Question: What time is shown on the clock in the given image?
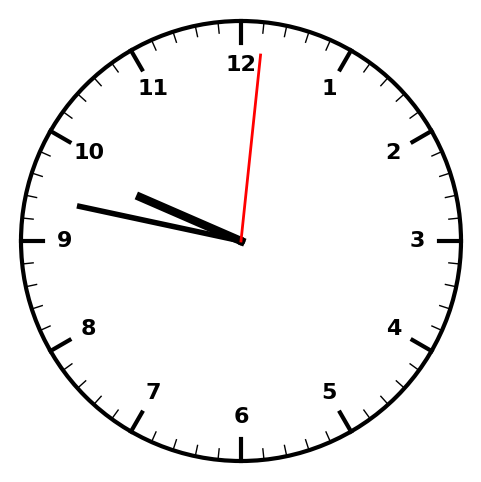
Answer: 09:47:01